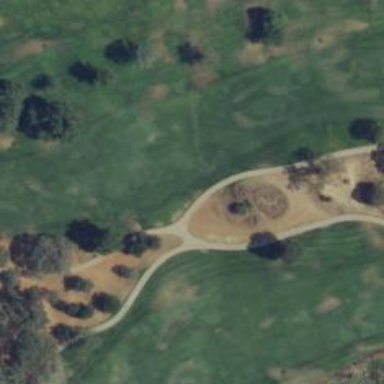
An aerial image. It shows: View of golf hole.